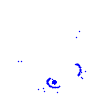
Particle: proton